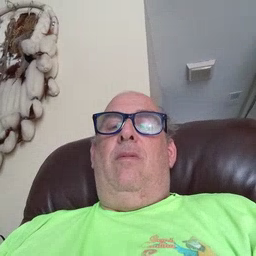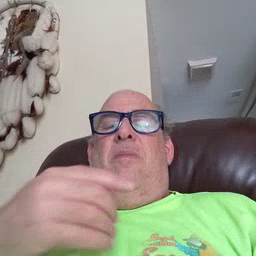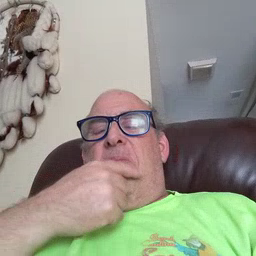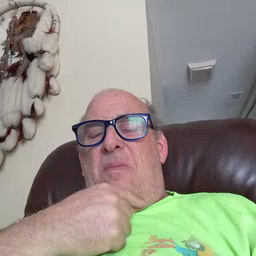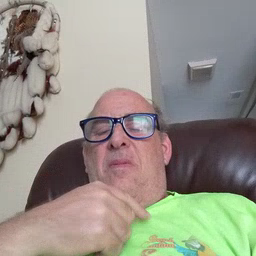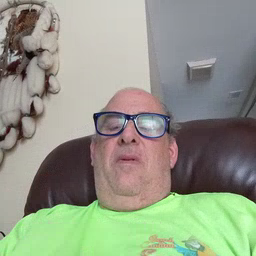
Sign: sad